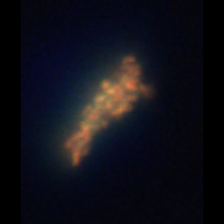
Taxon: Unknown_detritus
Group: Unknown